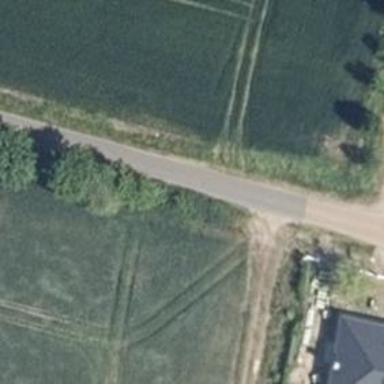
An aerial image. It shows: Unclassified road with asphalt surface.